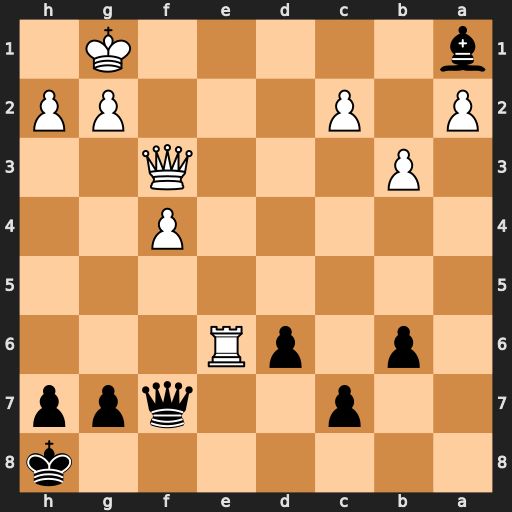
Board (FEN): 7k/2p2qpp/1p1pR3/8/5P2/1P3Q2/P1P3PP/b5K1
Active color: b
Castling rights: -
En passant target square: -
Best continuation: Qxe6 Qa8+ Qg8